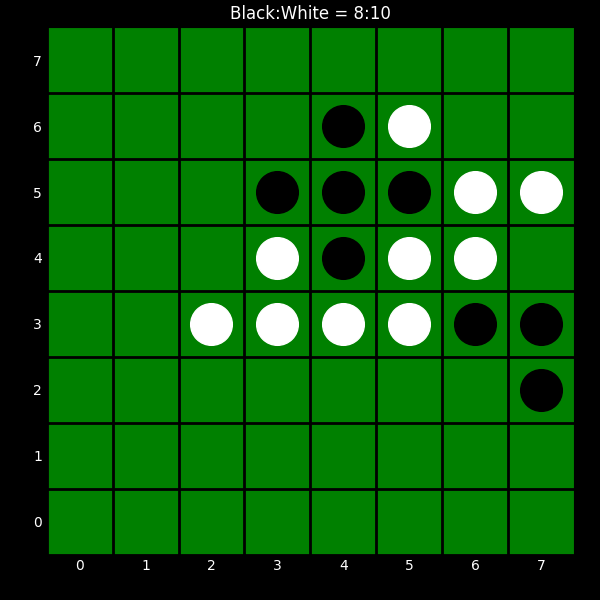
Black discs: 8
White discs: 10